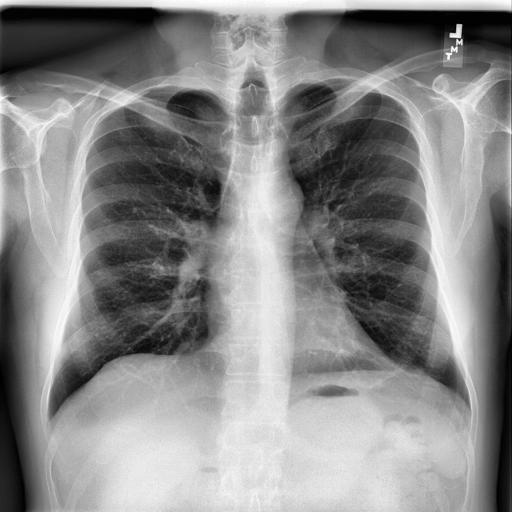
Finding: NORMAL